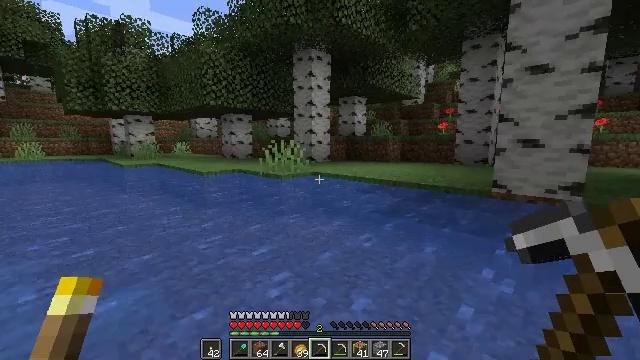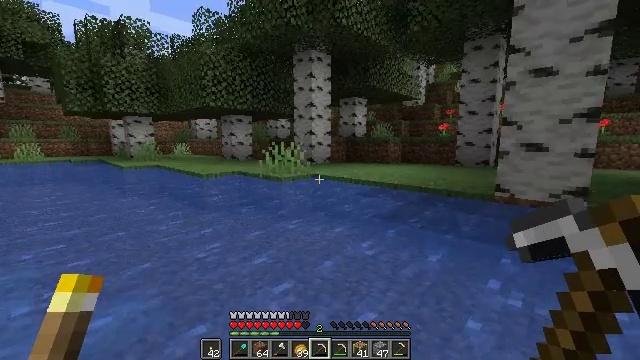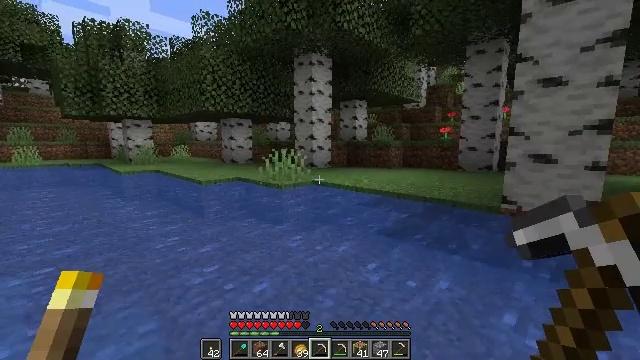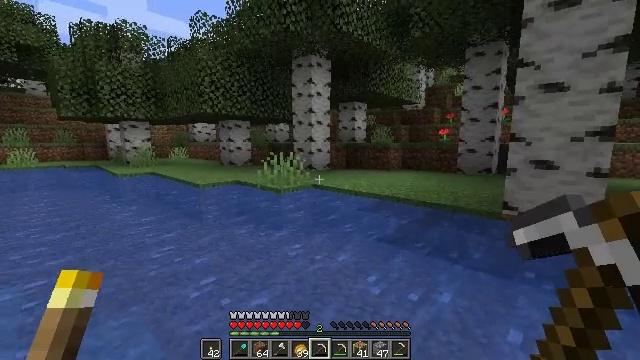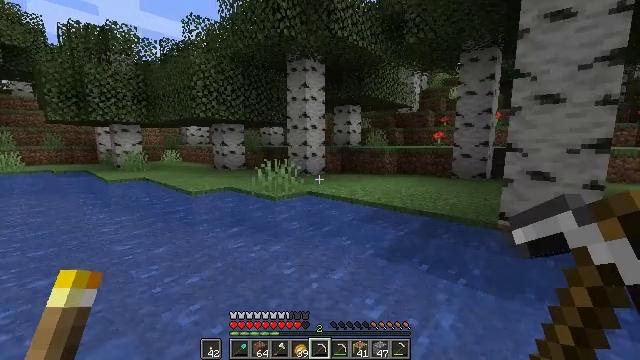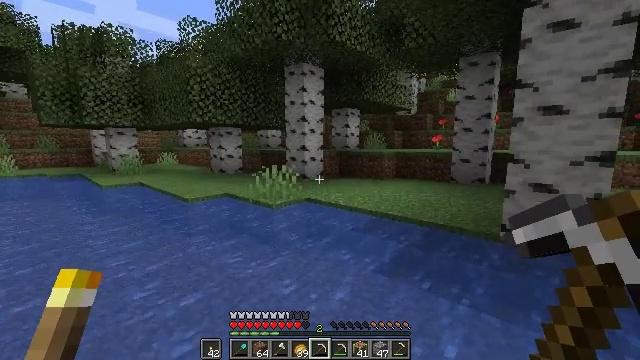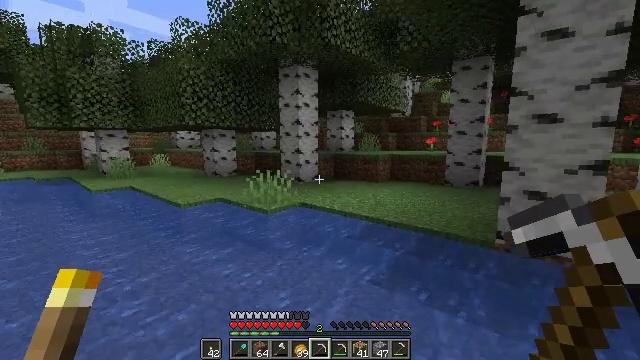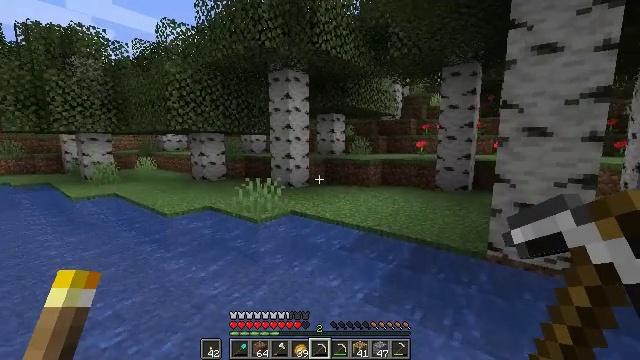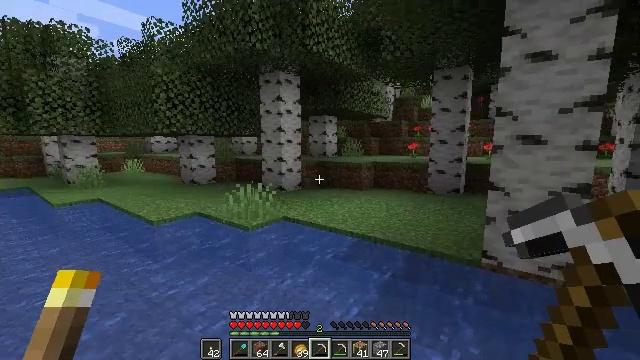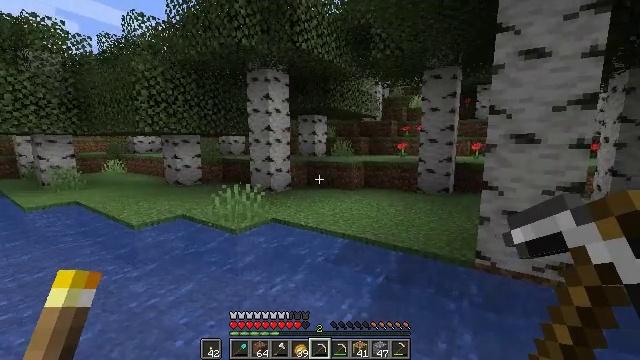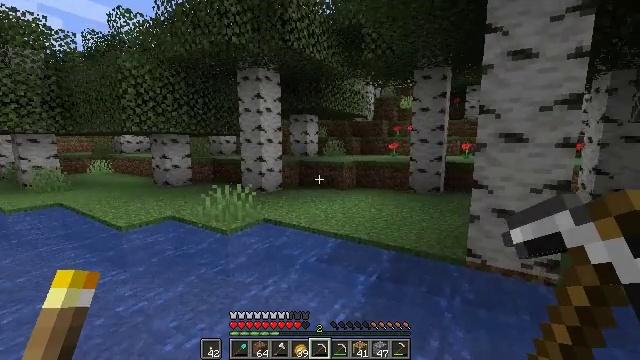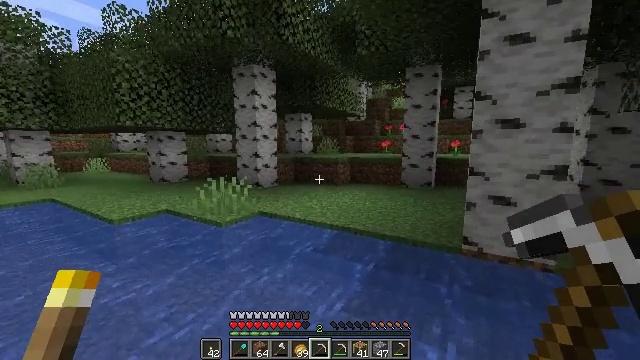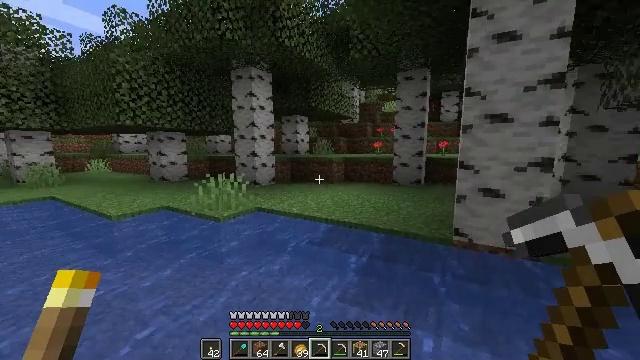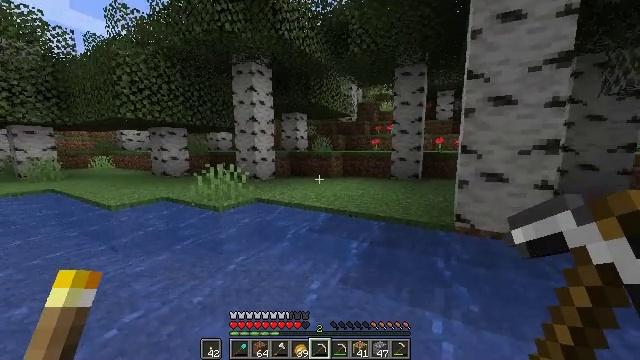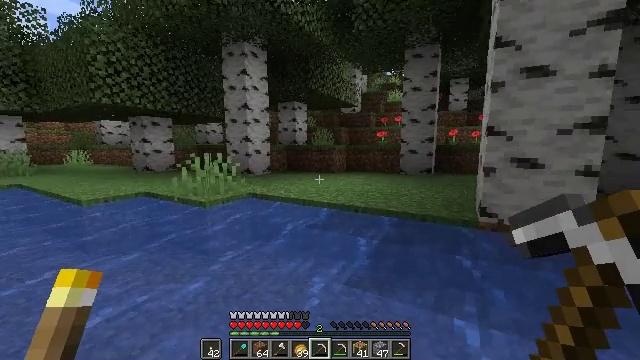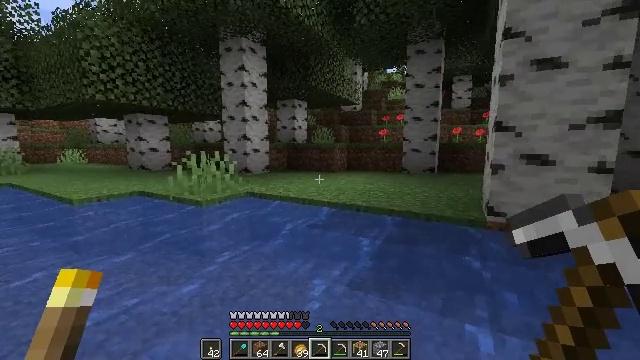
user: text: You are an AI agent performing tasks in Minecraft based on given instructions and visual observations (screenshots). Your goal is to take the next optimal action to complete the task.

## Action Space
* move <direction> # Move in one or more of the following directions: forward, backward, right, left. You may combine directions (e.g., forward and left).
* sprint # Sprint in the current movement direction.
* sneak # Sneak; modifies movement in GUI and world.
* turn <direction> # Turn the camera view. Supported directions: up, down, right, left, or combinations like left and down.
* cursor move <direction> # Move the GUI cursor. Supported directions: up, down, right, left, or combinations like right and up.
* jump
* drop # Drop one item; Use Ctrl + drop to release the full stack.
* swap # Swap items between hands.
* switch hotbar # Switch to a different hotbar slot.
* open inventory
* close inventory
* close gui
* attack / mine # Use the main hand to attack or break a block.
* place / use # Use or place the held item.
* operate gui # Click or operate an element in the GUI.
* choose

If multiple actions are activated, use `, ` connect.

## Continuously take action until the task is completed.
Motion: motion action
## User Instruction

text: Collect kelp plant from the sea.
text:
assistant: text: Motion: move forward, jump
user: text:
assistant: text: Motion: move forward, jump
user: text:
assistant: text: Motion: move forward, jump
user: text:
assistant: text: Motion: move forward, turn right, jump
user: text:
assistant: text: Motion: move forward, jump
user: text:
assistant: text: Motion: move forward, turn right, jump
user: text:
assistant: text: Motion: move forward, turn right, jump
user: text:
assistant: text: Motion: move forward, turn right, jump
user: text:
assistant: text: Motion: move forward, turn right, jump
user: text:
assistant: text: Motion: move forward, sprint, turn right, jump
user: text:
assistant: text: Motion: move forward, sprint, turn right, jump
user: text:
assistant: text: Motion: move forward, sprint, turn right, jump
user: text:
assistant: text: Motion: move forward, sprint, jump
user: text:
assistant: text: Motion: move forward, jump
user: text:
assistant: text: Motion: move forward, jump
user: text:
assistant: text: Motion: move forward, jump
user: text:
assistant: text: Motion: move forward, jump
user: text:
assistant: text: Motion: move forward, jump
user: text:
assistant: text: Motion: move forward, jump
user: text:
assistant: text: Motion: move forward, jump
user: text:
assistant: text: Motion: move forward, sprint, jump
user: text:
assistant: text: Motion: move forward, sprint, jump
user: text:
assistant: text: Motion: move forward, sprint, turn left, jump
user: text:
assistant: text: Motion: move forward, sprint, turn left, jump
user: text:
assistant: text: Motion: move forward, turn left, jump
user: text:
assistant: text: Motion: move forward, turn left and down, jump
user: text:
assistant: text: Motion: move forward, turn left, jump
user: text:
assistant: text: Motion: move forward, jump
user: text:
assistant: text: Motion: move forward, jump
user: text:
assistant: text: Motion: move forward, jump